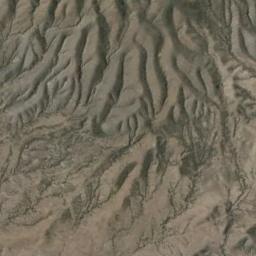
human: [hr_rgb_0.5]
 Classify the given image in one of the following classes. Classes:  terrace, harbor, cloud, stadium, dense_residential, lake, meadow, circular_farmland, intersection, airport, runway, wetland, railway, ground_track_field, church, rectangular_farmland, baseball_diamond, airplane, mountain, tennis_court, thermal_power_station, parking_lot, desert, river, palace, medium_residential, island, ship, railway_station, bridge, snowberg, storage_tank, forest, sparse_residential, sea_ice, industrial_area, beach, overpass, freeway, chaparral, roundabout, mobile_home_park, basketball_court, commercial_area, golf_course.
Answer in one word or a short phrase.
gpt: mountain